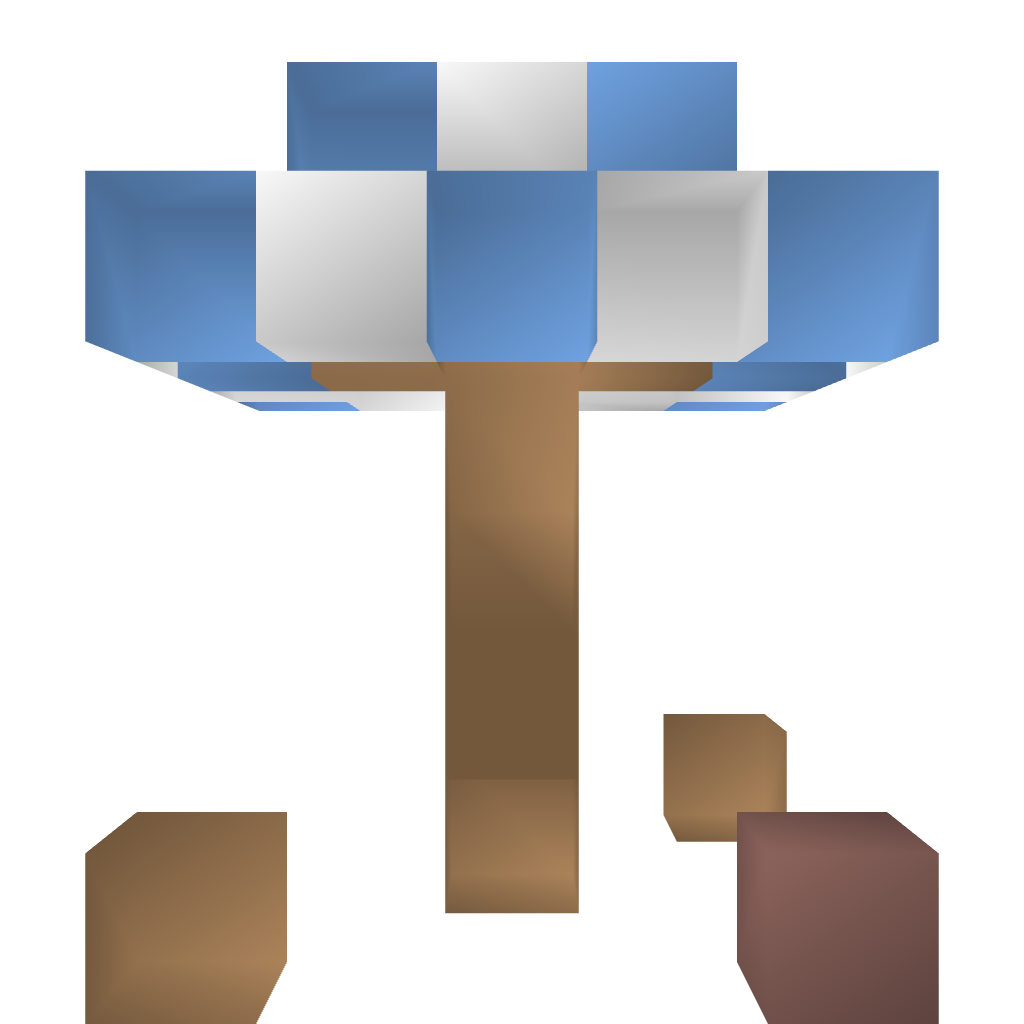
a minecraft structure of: Lolnet Umbrella bad low quality